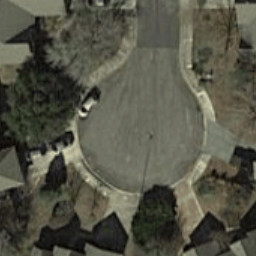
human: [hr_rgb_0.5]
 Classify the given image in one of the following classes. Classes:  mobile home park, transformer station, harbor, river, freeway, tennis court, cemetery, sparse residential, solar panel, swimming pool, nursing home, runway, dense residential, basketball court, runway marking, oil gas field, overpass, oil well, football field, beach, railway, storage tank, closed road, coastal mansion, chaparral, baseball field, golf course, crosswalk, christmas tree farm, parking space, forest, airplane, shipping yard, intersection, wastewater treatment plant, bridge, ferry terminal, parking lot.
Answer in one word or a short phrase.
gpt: closed road